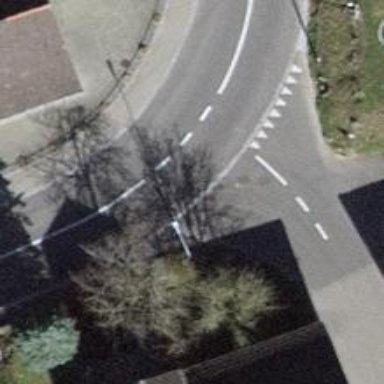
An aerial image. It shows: Road with "give way" sign.